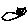
Label: cat